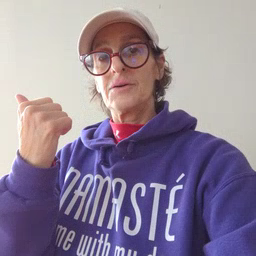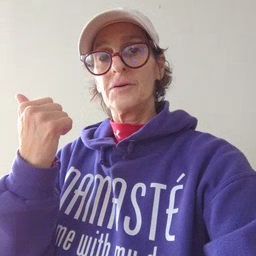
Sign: another